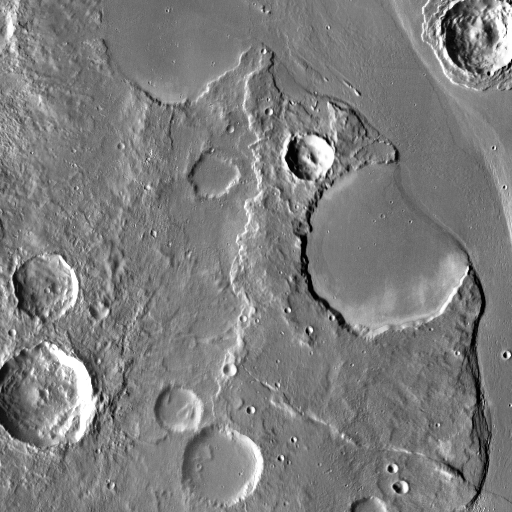
Crater classes present: Background, Other, Layered, Buried, Secondary